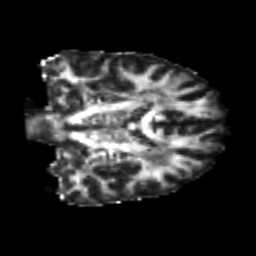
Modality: FA
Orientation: coronal
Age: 23
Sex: male
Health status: healthy
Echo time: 0.074 s